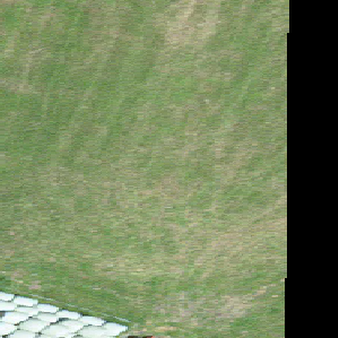
Label: other